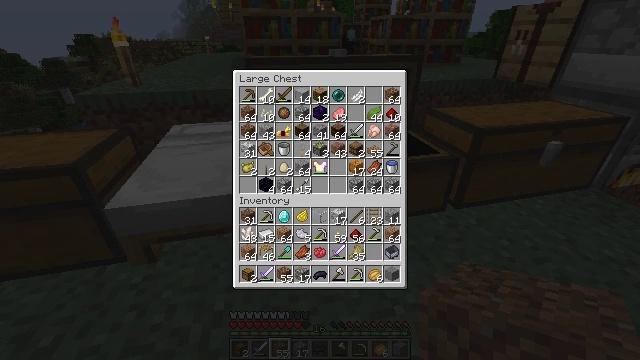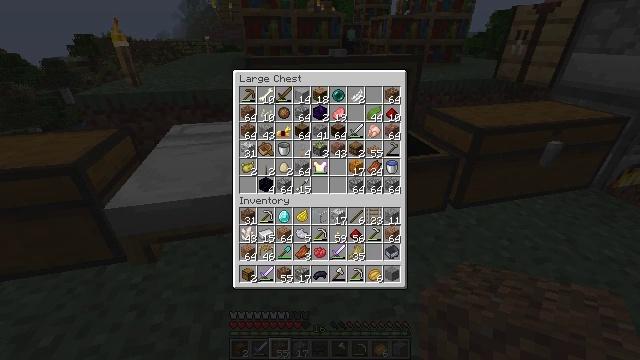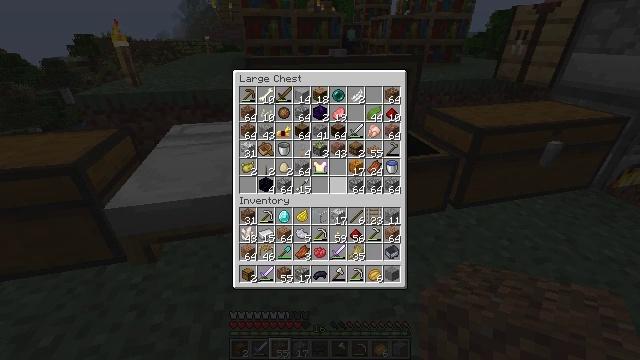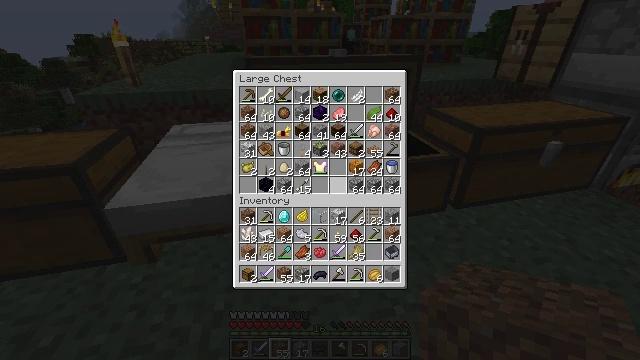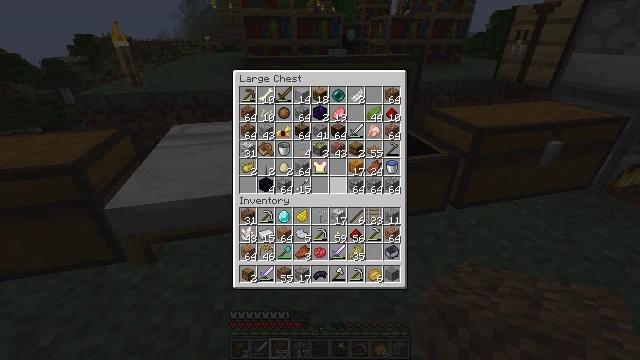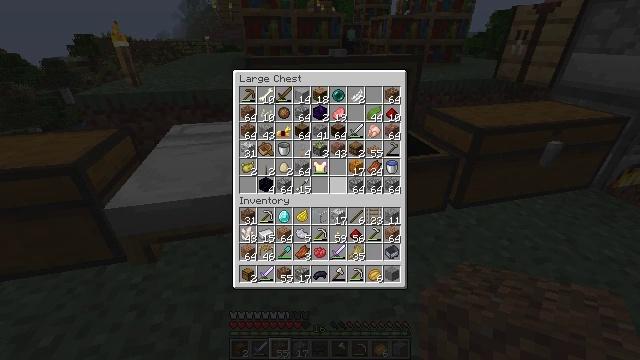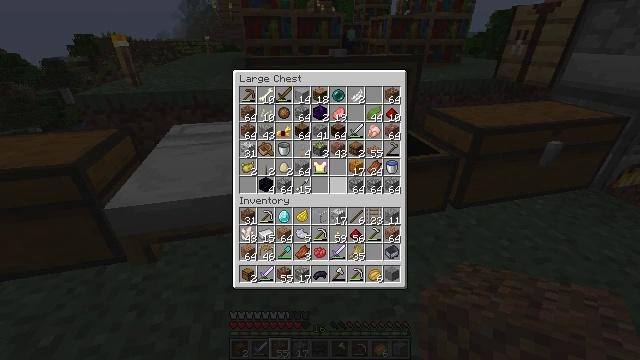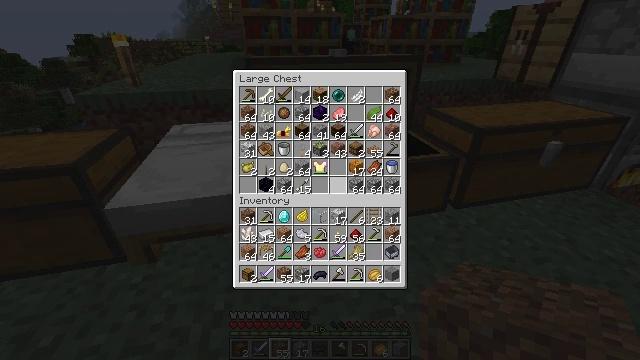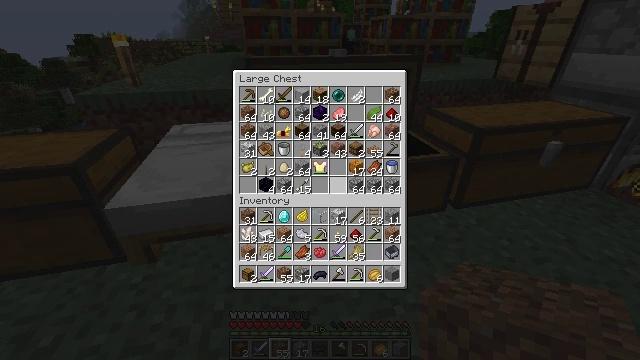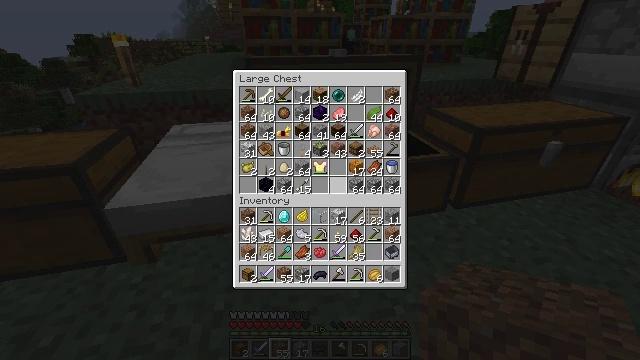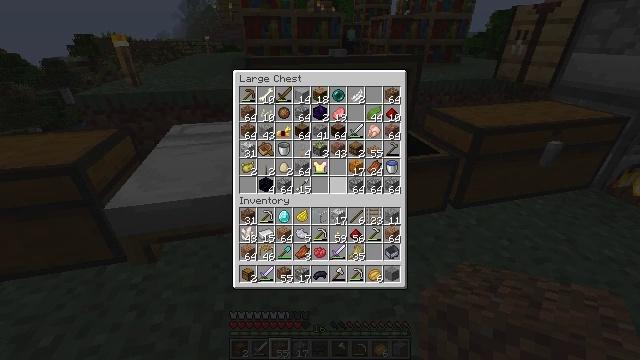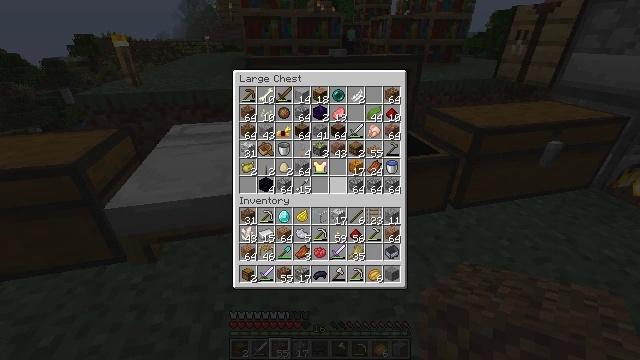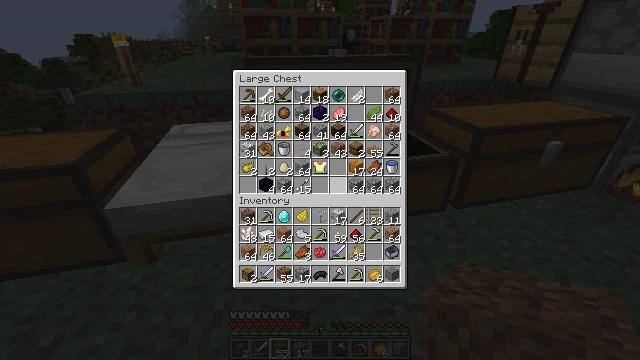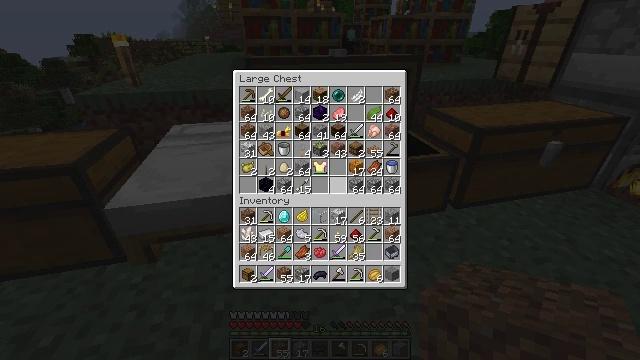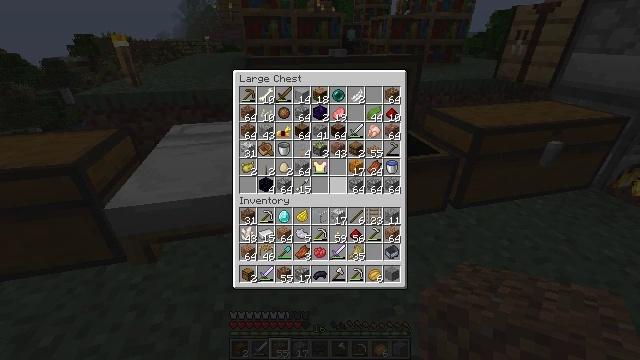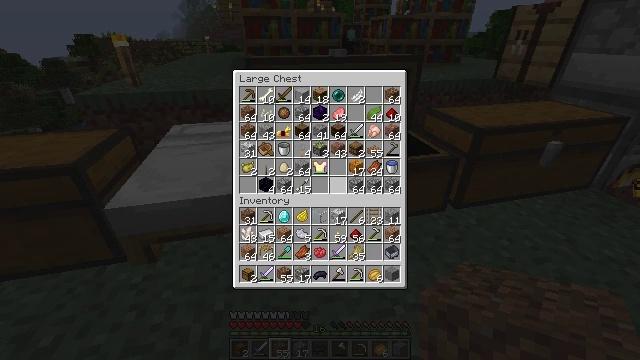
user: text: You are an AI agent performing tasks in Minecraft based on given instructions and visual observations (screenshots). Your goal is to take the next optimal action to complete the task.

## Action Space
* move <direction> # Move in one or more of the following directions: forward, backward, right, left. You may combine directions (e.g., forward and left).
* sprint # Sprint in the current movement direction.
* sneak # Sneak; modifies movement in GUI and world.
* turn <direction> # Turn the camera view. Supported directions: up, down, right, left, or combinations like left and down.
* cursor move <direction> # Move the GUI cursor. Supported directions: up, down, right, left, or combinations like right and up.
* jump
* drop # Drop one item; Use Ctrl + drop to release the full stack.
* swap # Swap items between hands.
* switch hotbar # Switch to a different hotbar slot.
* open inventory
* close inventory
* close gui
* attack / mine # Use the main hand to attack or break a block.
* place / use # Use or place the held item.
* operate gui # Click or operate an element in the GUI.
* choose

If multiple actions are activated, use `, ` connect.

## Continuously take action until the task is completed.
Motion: motion action
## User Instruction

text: Create a jungle trapdoor using six jungle planks.
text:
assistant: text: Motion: no_op
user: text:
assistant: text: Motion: no_op
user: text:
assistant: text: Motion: no_op
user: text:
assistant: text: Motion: no_op
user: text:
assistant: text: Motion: no_op
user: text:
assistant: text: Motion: no_op
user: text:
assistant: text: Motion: operate gui
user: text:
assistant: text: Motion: operate gui
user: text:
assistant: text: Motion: operate gui
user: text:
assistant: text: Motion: no_op
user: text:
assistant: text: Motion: no_op
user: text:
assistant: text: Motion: no_op
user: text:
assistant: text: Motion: no_op
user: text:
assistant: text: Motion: no_op
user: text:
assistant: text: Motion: no_op
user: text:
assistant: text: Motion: no_op
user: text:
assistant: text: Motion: no_op
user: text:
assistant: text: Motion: no_op
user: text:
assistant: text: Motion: no_op
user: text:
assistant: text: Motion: no_op
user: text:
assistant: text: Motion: no_op
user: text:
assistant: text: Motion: no_op
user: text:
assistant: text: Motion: no_op
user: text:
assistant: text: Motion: no_op
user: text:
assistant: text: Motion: no_op
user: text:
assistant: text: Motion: no_op
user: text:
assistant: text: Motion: no_op
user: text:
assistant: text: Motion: no_op
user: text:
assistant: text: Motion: close gui
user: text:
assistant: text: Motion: no_op